Brain MRI, t2w sequence, axial 2D slice.
Patient: age 29, sex F, weight 95 kg, height 1.95 m
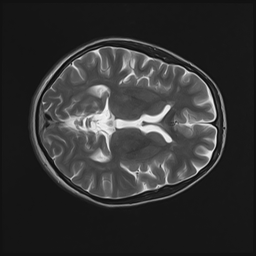